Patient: sex M, age 46
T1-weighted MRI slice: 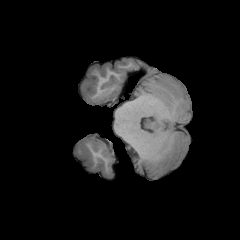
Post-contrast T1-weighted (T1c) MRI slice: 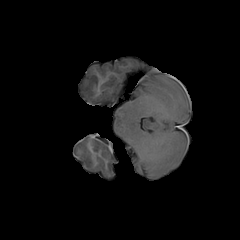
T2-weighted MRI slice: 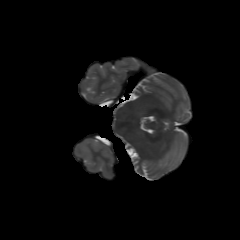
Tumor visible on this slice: yes
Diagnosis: Glioblastoma, IDH-wildtype
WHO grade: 4